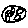
Label: moon